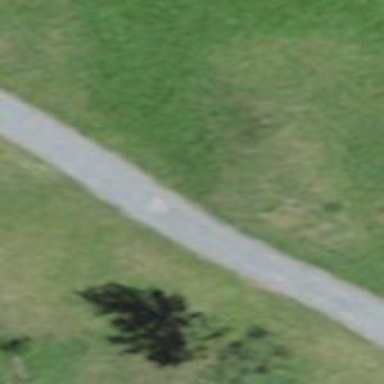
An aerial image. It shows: Footway with gravel surface.